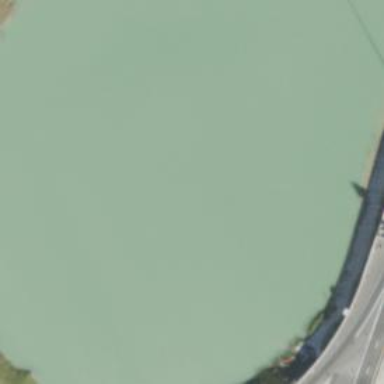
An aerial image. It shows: Retention basin containing natural water.